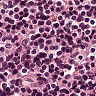
Metastatic tissue present: no